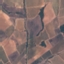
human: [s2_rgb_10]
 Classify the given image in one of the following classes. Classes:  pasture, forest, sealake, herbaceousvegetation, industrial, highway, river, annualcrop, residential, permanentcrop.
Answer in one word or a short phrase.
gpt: PermanentCrop